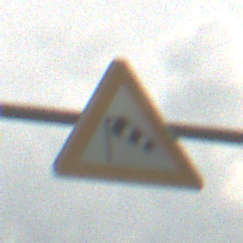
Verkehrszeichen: SeitenwindVonLinks
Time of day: MorningAfternoon
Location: Outdoor (Suburban)
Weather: PartlyCloudy
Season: NotSpecified
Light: Natural